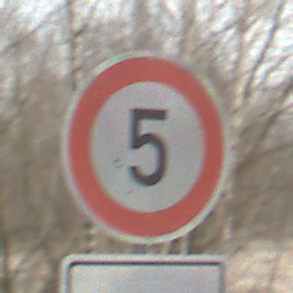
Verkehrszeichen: Geschwindigkeit5
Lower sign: ZeitangabenMitBeschraenkungAufWochentage1
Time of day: MorningAfternoon
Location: Outdoor (Nature)
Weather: PartlyCloudy
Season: Winter
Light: Natural